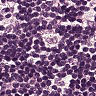
Metastatic tissue present: no